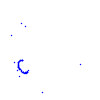
Particle: proton